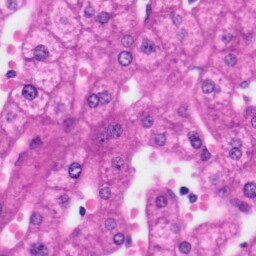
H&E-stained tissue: Liver